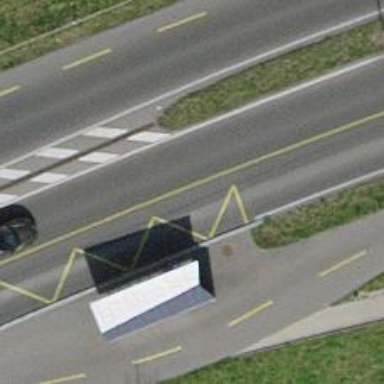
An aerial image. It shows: Bus stop with shelter for public transportation.